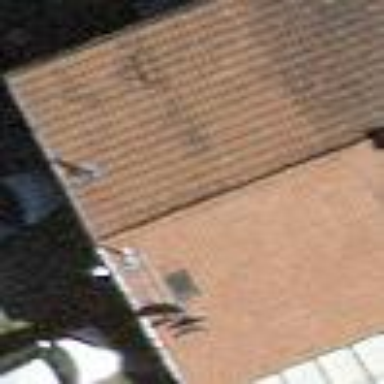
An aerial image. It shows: Simple and straightforward house.